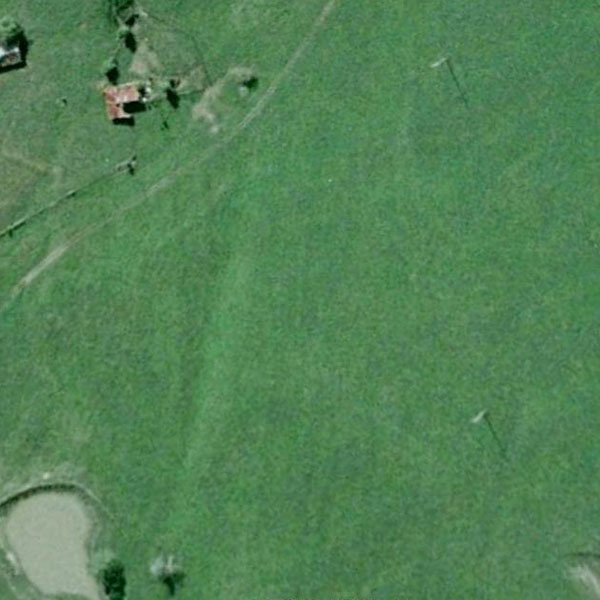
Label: Meadow